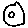
Label: moon